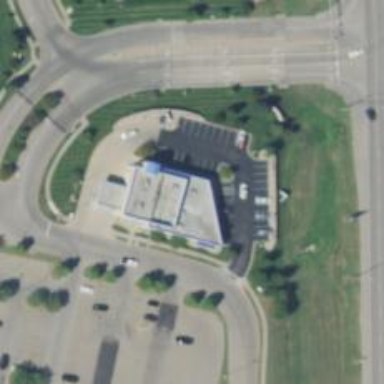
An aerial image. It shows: Healthcare clinic.